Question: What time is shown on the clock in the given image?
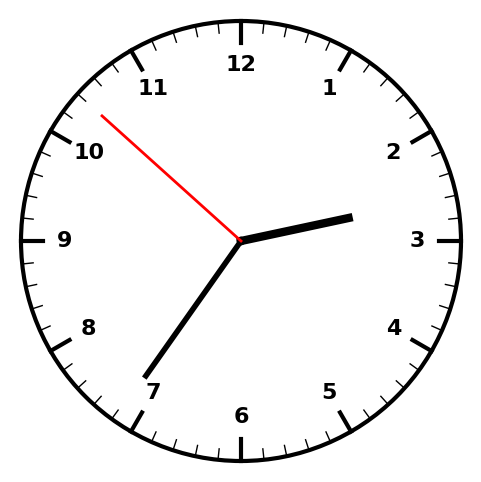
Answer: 02:35:52